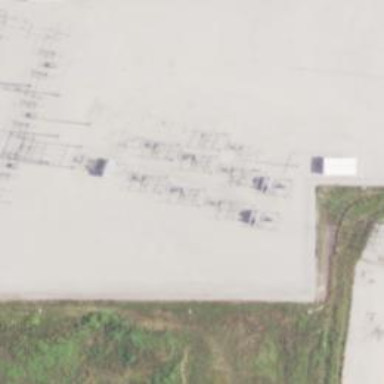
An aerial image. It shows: Industrial substation with power supply facilities.